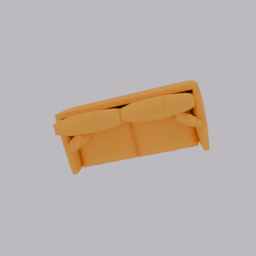
Label: furniture